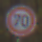
Verkehrszeichen: Geschwindigkeit70
Umgebung: Outdoor, Nature
Tageszeit: MorningAfternoon
Wetter: Overcast
Licht: Natural
Jahreszeit: Autumn
Kontrast: LowContrast